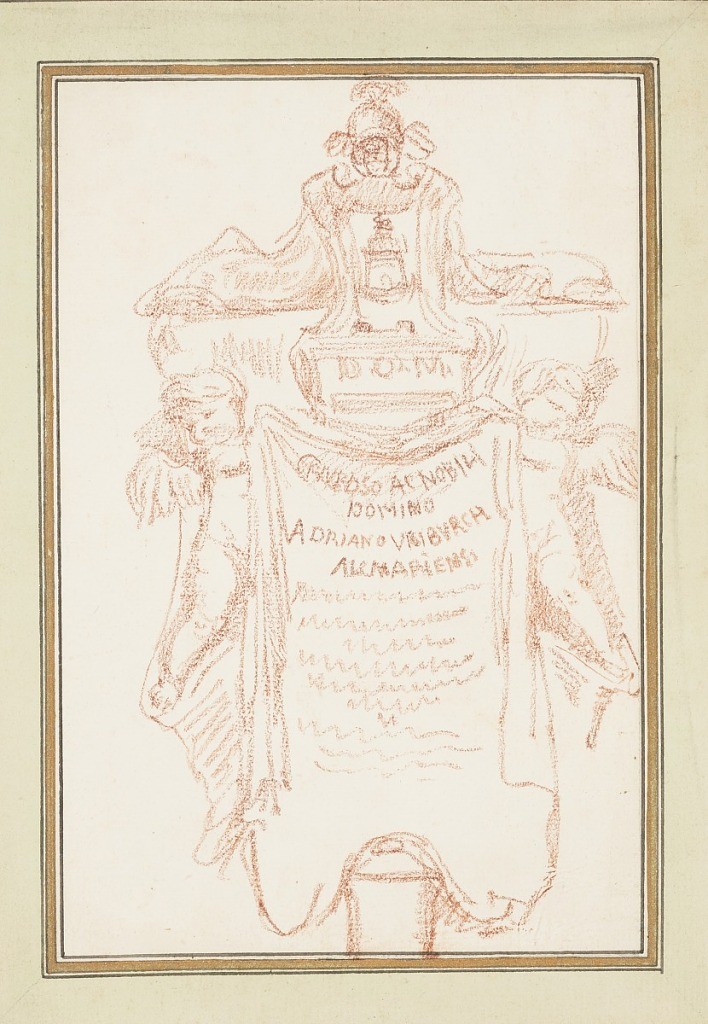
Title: Detail of tomb monument
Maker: Jean-Robert Ango, French, active in Rome 1759 –1770, d. 1773
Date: ca. 1759–70
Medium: Red chalk on paper
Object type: Drawing
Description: Epitaph flanked by two putti. A representation of a building and a helmet are above.